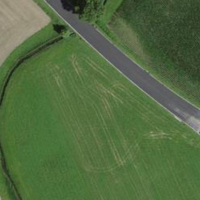
EUNIS habitat code: 52
Species observed at this site:
Milvus milvus